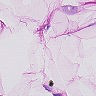
Metastatic tissue present: no